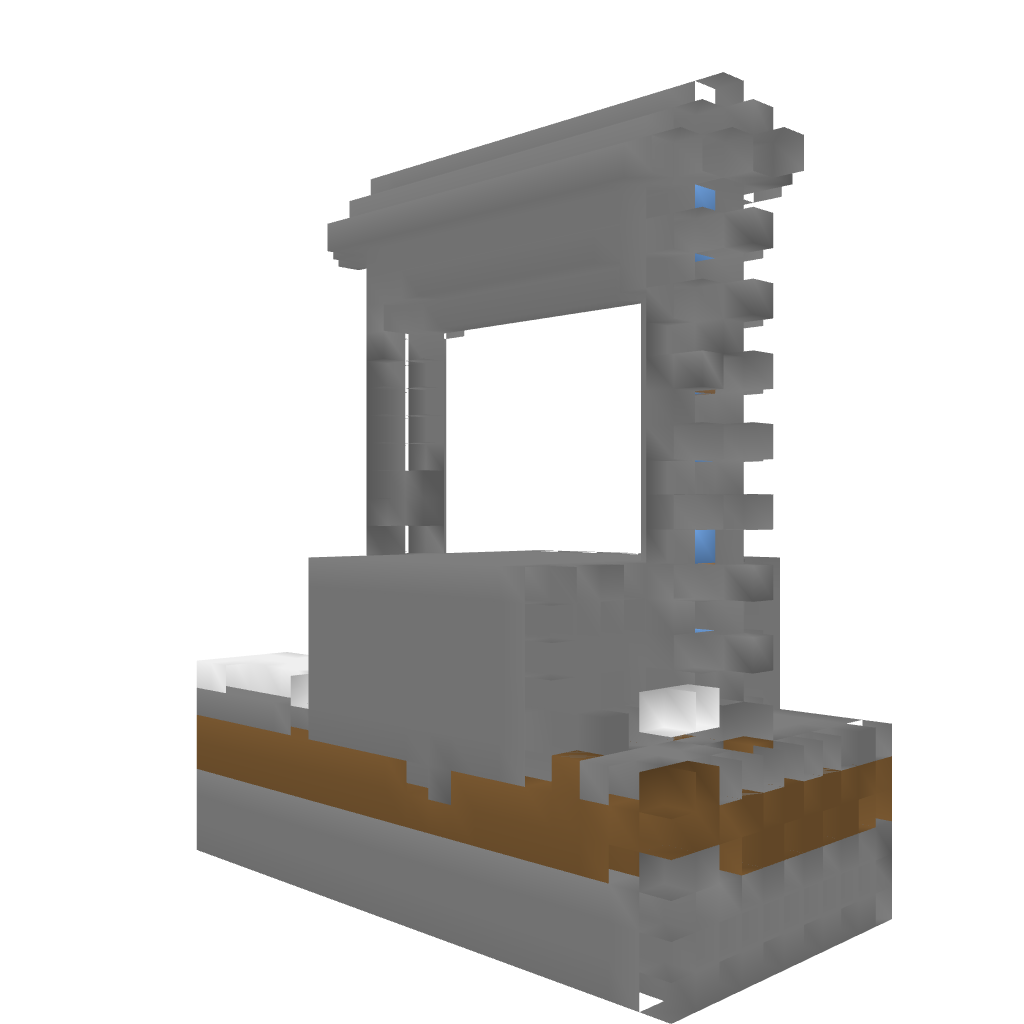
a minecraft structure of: skeleton grinder bad low quality